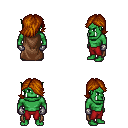
a pixel art fantasy rpg character, male body template, orc, green skin, brown cape, red pants, brunette swoop hairstyle, metal gloves, four views (front, back, left, right), 2x2 character sprite sheet, small pixel art, hard edges, no anti-aliasing